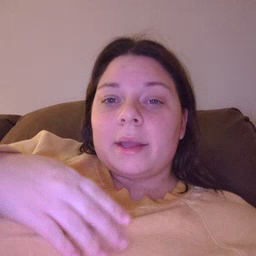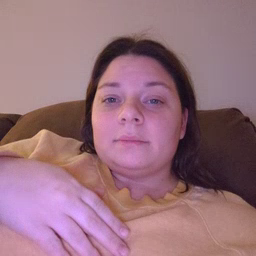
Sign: quiet